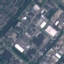
Land use / land cover: Industrial